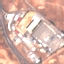
Land use / land cover class: Industrial